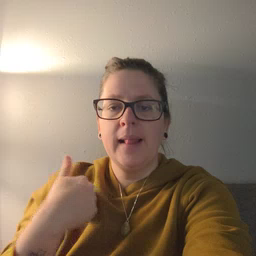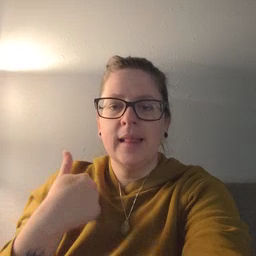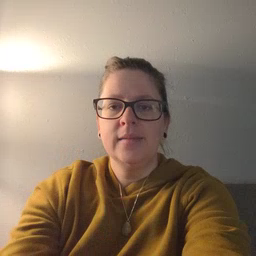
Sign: animal